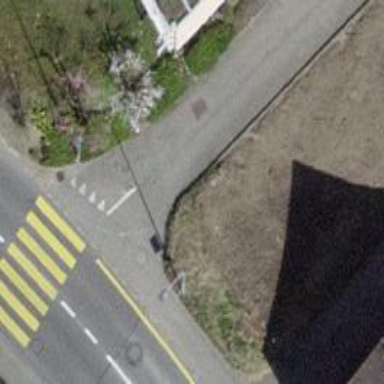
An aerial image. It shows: Residential road with sidewalk on the left side.